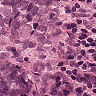
Metastatic tissue present: yes